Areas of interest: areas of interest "Sunhe Suburban Park"
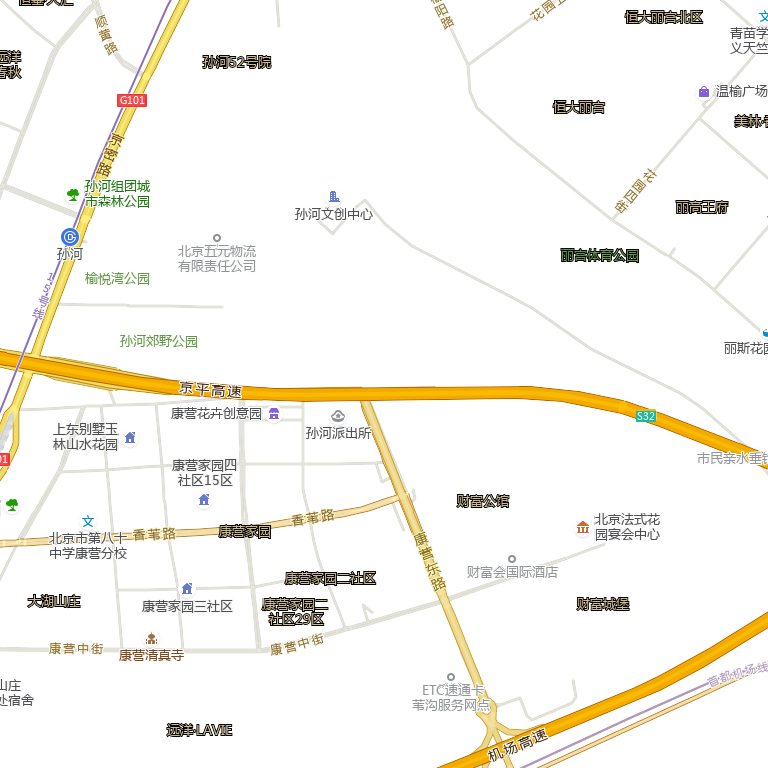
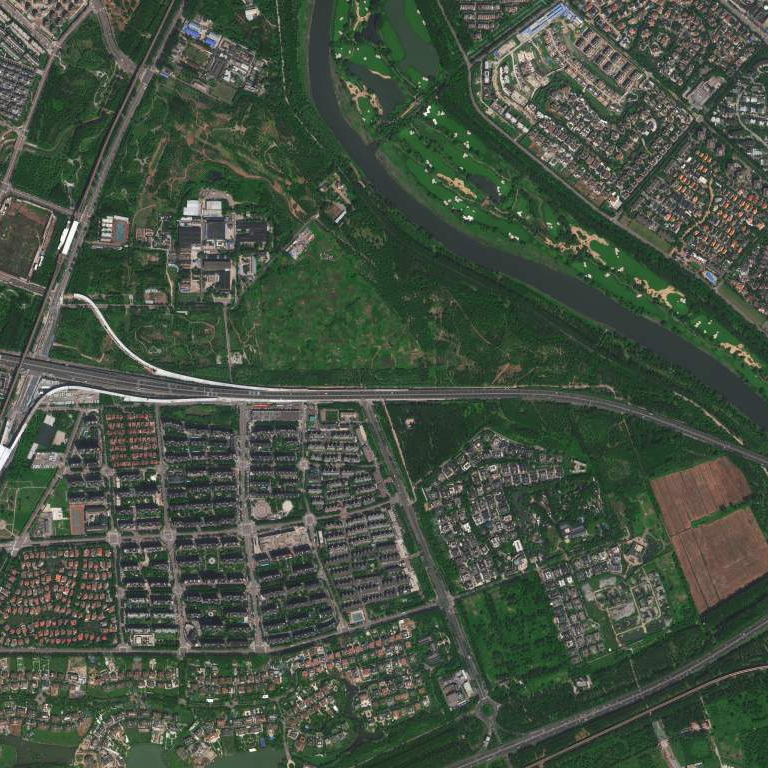